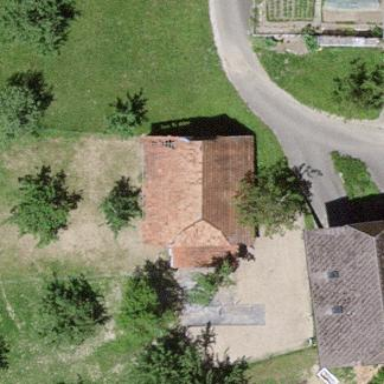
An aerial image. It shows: Barn.